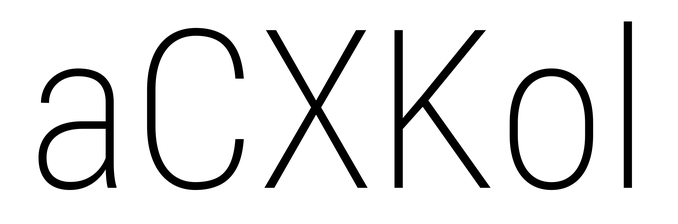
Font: Roboto_Condensed_ExtraLight